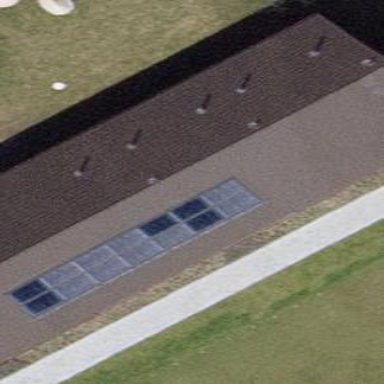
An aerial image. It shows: Small solar photovoltaic panel generator is producing electricity.